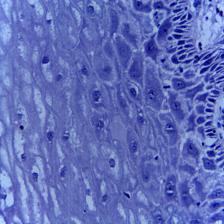
Diagnosis: Normal